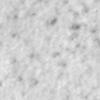
Label: no_change